Question: I am using jQuery slider in my ruby on rails app. The problem is I am unable to drag slider button, but it moves successfully if I click at any place inside slider.

view file
'''
<div id="slider"></div>
<%= text_field_tag :search_radius, params[:search_radius], placeholder: "2 miles", class: "search_radius" %>
'''
js file
'''
$(document).ready(function() {
$("#slider").slider({
step:1,
range: "max",
min: 1,
max: 10,
value: $('input.search_radius').val(), // needed to persist value after page reload
slide: function(event, ui) {
$(".search_radius").val(ui.value);
},
change: function() {
$('input.search_radius').val( $( "#slider" ).slider( "value"));
},
create: function() {
$('input.search_radius').val( $( "#slider" ).slider( ""));
}
});
$(".search_radius").val($("#slider").slider("value"));
'''
css file
'''
#slider {
width:100px ;
height:11px;
background:url(slider/slider-bg.png);
margin-left: 10px;
position:relative;
padding:0 10px;
}
/*Style for the slider button*/
.ui-slider-handle {
width:24px !important;
height:24px !important;
position:absolute !important;
top:-7px !important;
margin-left:-12px !important;
z-index:200 !important;
background:url("slider/slider-button.png") !important;
border: none !important;
display: block !important;
}
/*Result div where the slider value is displayed*/
#search_radius {
font-size:20px;
height:$searchInputsHeight;
font-family:Arial, Helvetica, sans-serif;
color:green;
width:80px;
text-align:center;
text-shadow:0 1px 1px #000;
font-weight:700;
display:inline;
}
'''
application.css
'''
*= require jquery.ui.slider
'''
application.js
'''
//= require jquery
//= require jquery-ui
//= require jquery_ujs
//= require jquery.ui.slider
'''
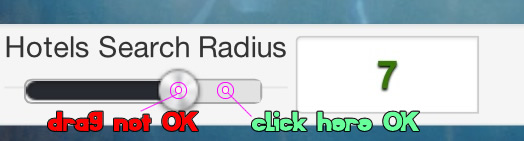
Answer: Have you tried looking at the console in firebug to see if the javascript is working fine?
It does sound like a z-index problem but it looks like you have tried to address that already.
Maybe also try using the firebug 'inspect element' tool to make sure nothing is at a z-index above the slider.
If possible send a link to an example and I will have a look